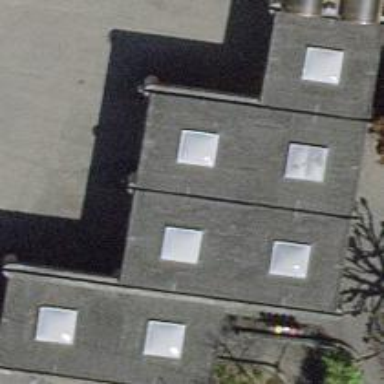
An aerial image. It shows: View of roof of building.